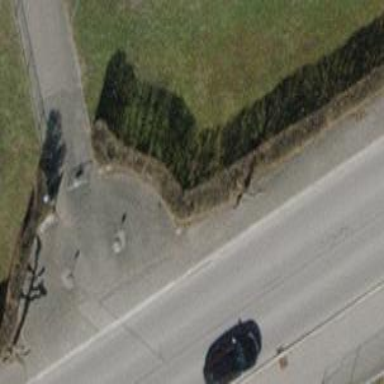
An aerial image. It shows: Hedge barrier.